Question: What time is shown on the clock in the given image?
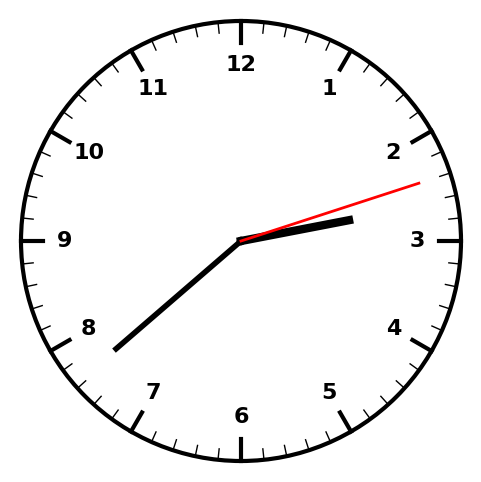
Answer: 02:38:12